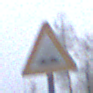
Verkehrszeichen: UnebeneFahrbahn
Umgebung: Outdoor, Suburban
Tageszeit: MorningAfternoon
Wetter: Overcast
Licht: Natural
Jahreszeit: NotSpecified
Kontrast: LowContrast